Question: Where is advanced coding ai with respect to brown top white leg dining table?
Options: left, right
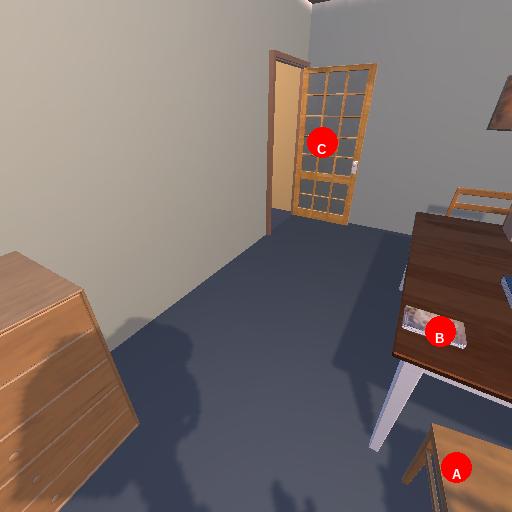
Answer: left